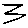
Label: zigzag